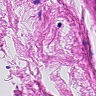
Metastatic tissue present: no